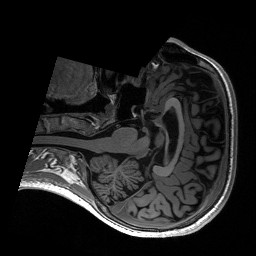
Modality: T1w
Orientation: axial
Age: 30
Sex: male